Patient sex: M
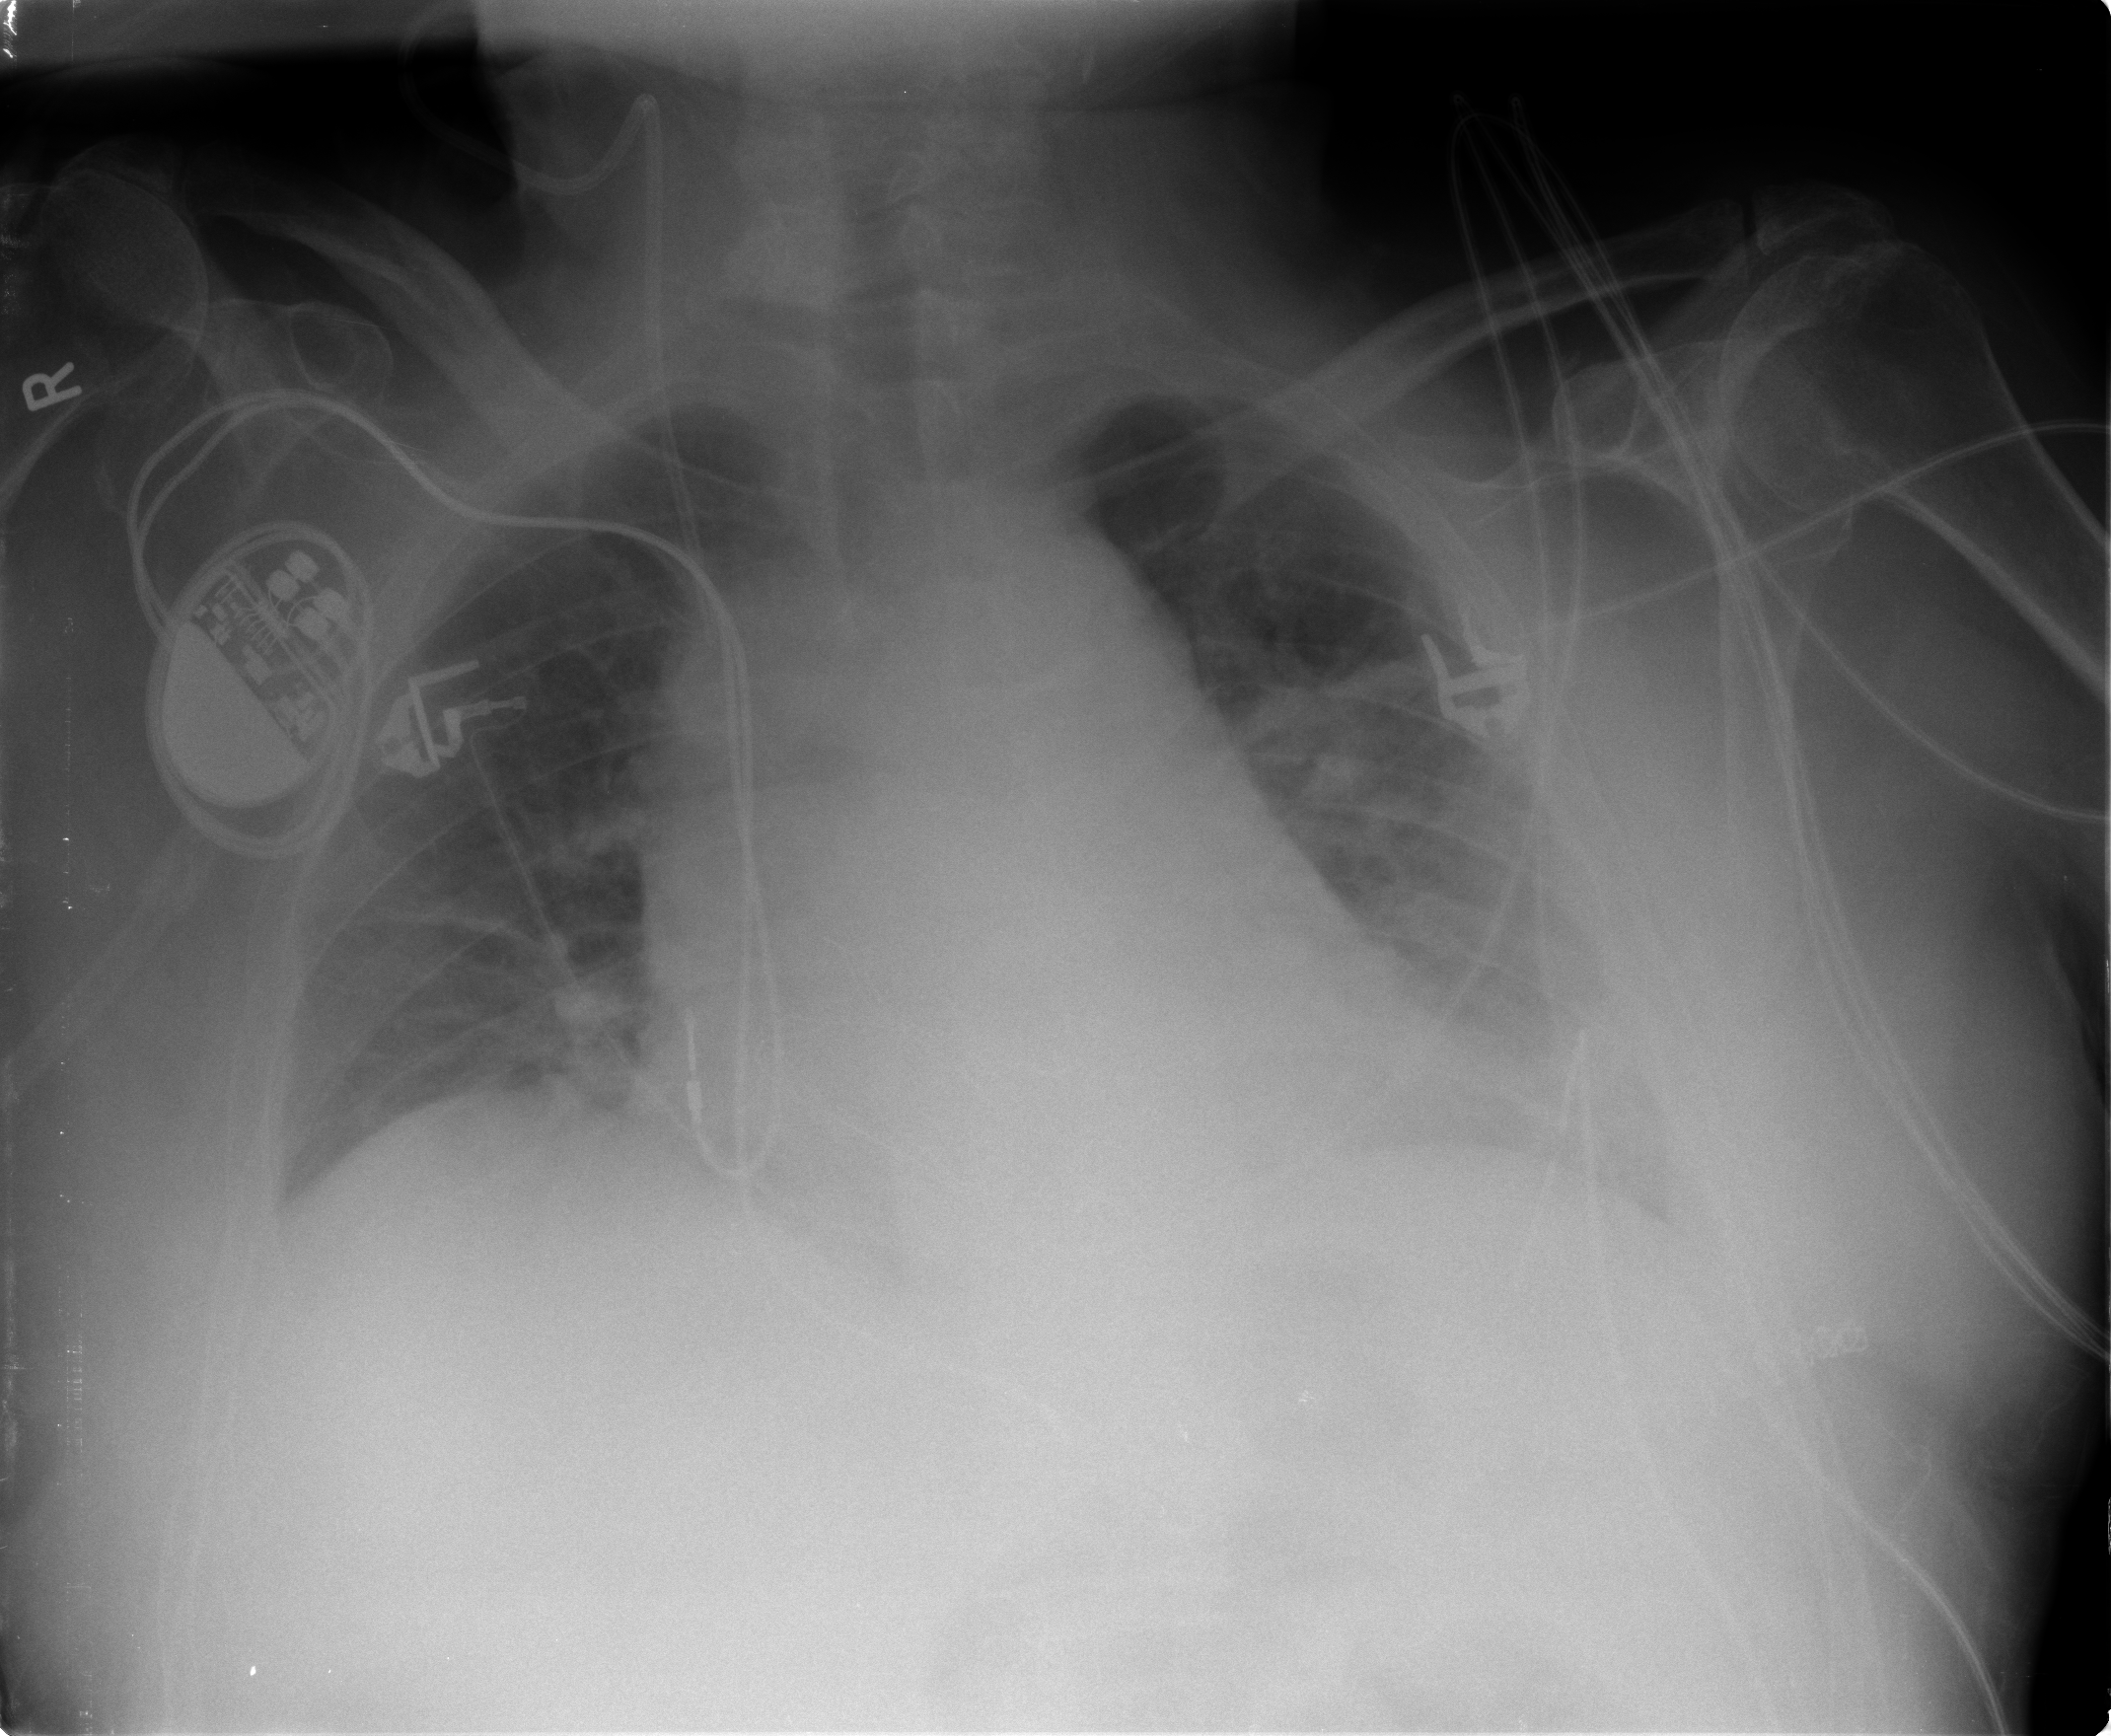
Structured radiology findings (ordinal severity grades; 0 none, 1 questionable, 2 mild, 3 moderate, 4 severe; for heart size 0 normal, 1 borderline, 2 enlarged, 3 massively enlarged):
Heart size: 2
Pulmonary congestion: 2
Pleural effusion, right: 0
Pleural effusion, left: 1
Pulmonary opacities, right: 0
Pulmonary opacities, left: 0
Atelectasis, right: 2
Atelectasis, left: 2